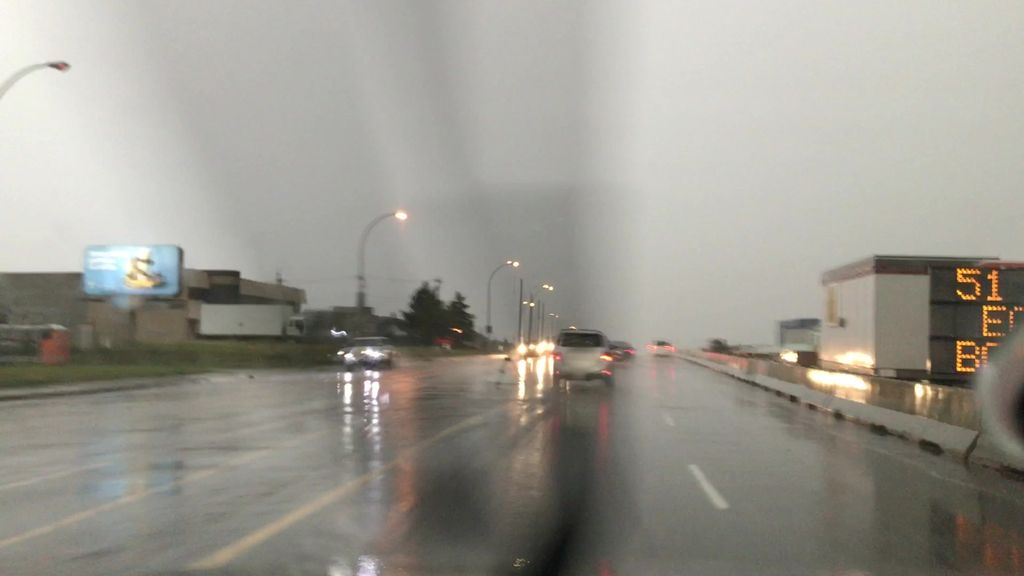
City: edmonton